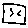
Label: square